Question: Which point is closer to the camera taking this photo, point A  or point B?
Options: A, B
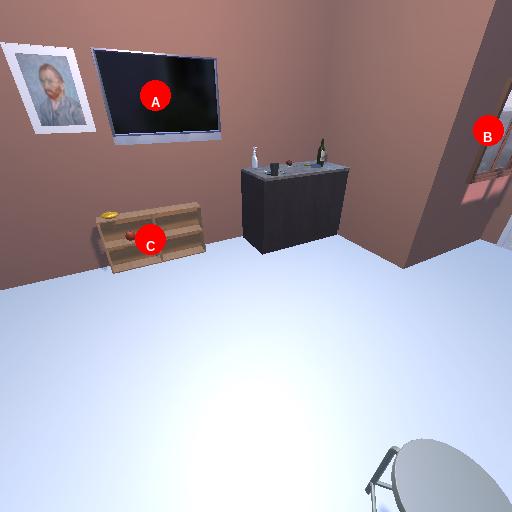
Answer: A